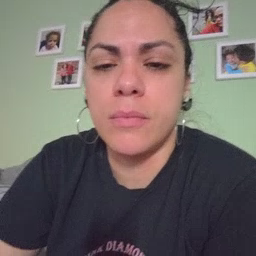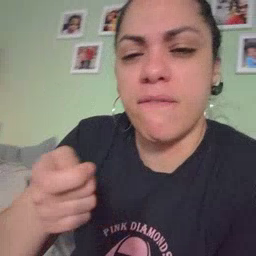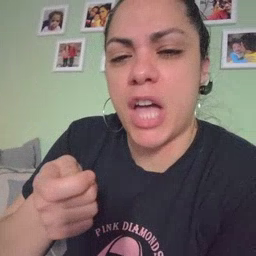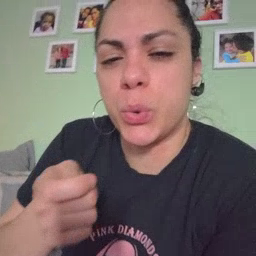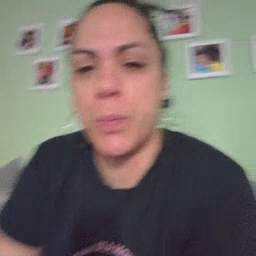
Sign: vacuum